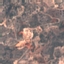
Label: HerbaceousVegetation